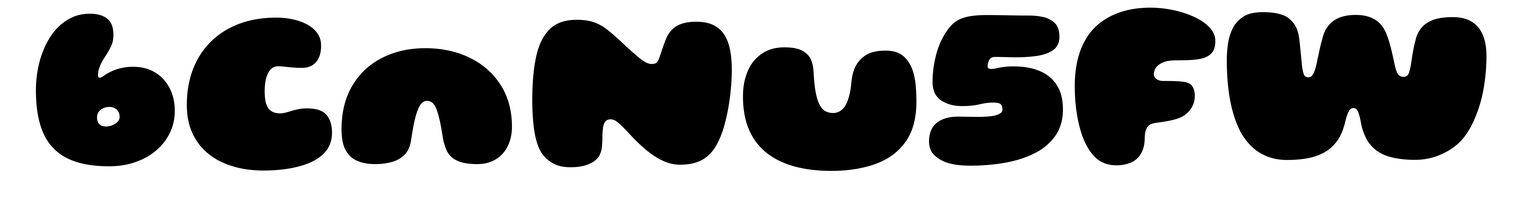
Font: Gluten_Black